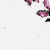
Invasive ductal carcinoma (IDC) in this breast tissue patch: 0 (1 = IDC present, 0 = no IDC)